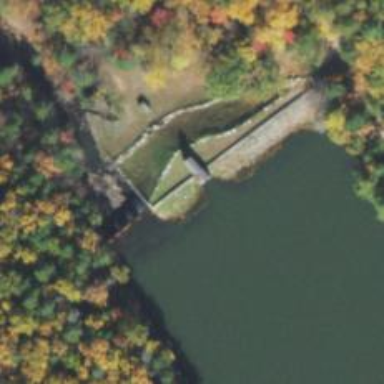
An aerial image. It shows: Dam along waterway.